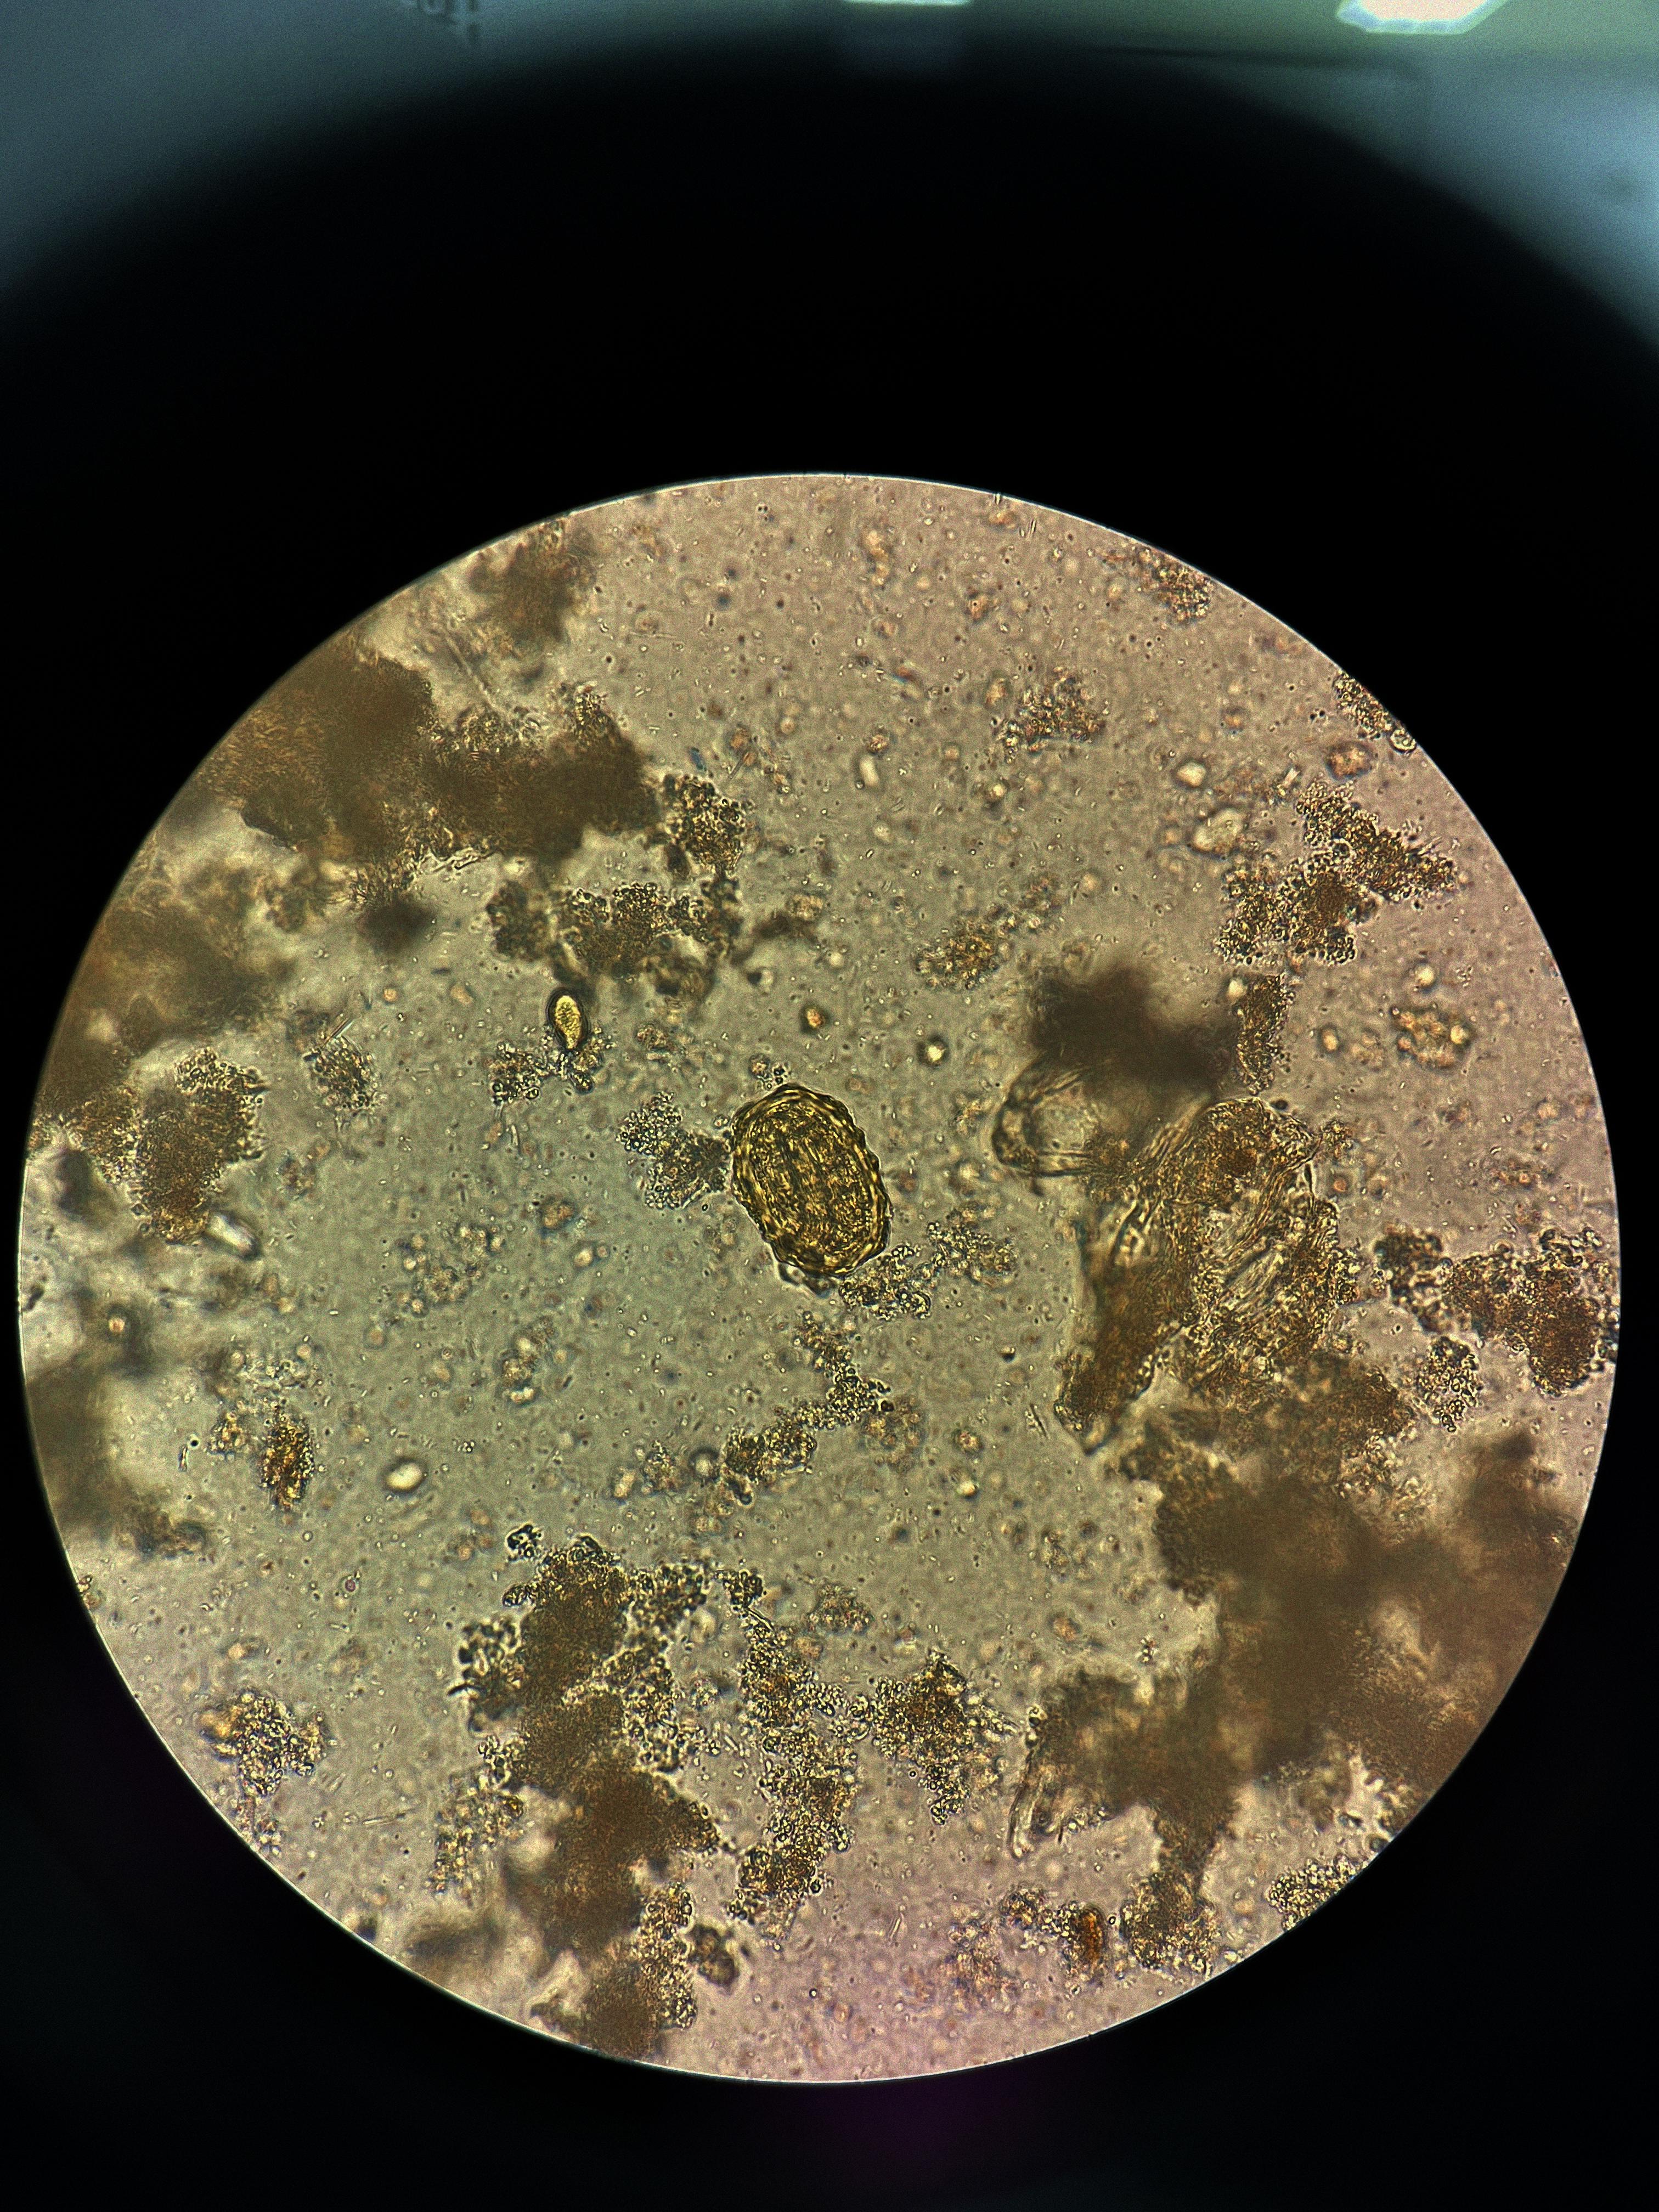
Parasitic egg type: Ascaris lumbricoides